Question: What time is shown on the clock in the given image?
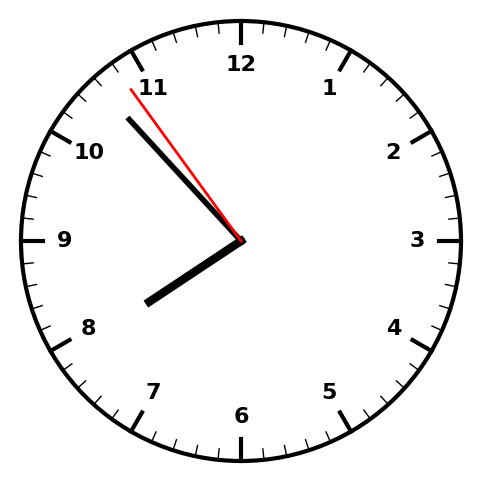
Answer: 07:52:54